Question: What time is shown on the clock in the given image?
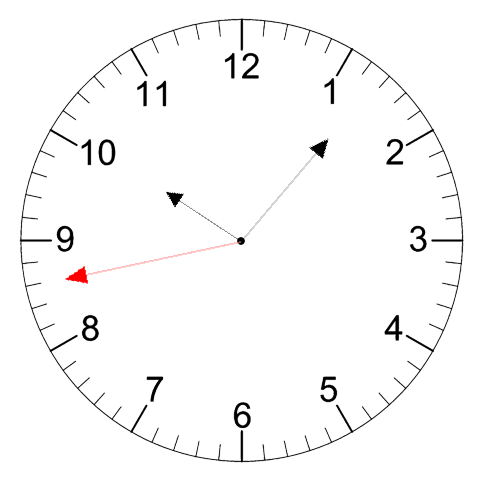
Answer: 10:06:43